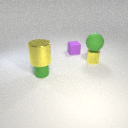
large green rubber sphere behind large yellow metal cylinder